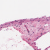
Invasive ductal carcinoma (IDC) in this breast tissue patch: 0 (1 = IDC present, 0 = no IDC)